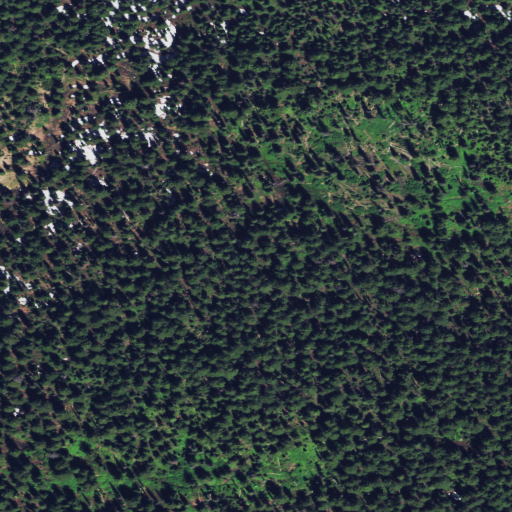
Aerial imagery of plain(s) in Idaho named Soldier Meadows containing only evergreen forest